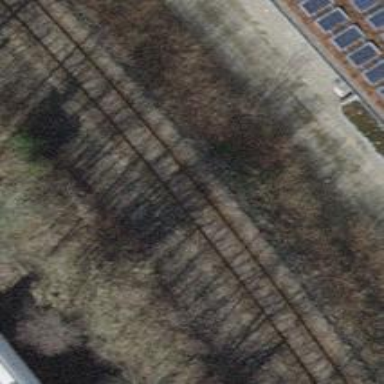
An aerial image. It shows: Single-track railway spur.